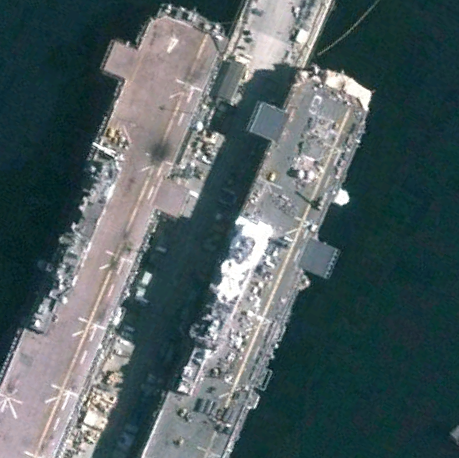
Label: assault